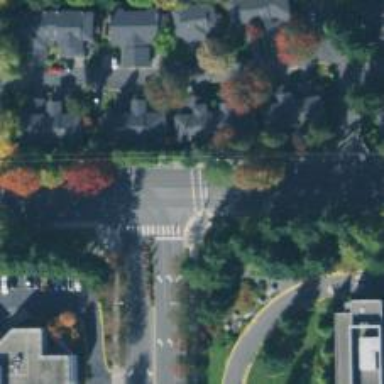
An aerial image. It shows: Secondary road.